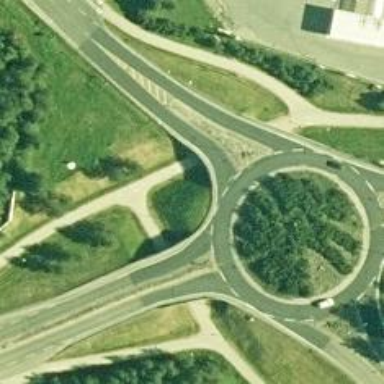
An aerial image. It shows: Asphalt cycleway.